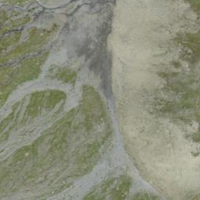
EUNIS habitat code: 26
Species observed at this site:
Saxifraga androsacea